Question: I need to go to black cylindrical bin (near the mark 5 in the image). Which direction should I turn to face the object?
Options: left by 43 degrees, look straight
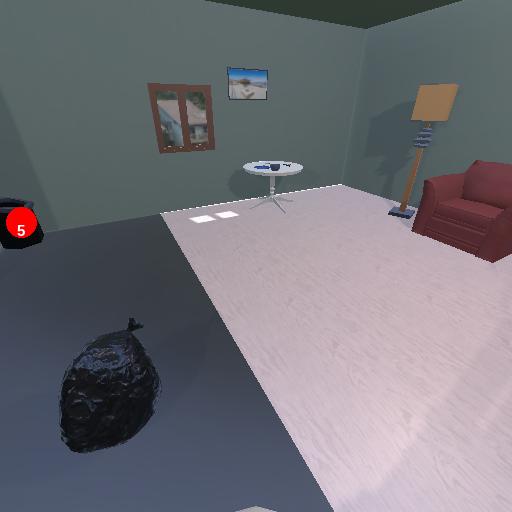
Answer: left by 43 degrees